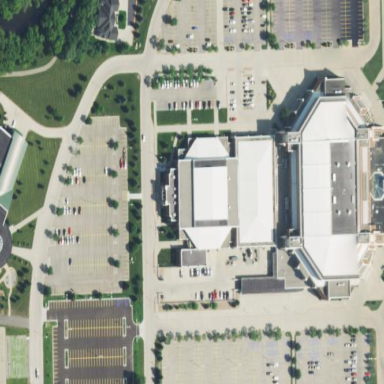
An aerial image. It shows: Stadium building designated for hockey.